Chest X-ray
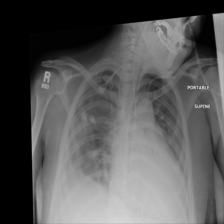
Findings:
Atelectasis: negative
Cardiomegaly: negative
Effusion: negative
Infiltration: negative
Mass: negative
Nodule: negative
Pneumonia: positive
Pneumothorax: negative
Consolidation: negative
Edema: negative
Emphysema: negative
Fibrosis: negative
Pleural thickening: negative
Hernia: negative